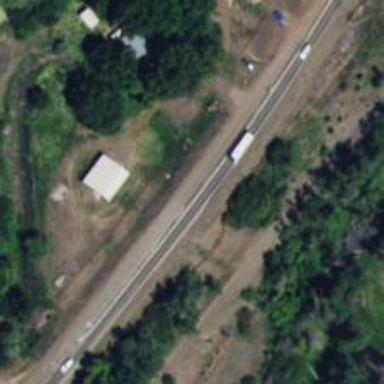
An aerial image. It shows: Asphalt trunk highway.